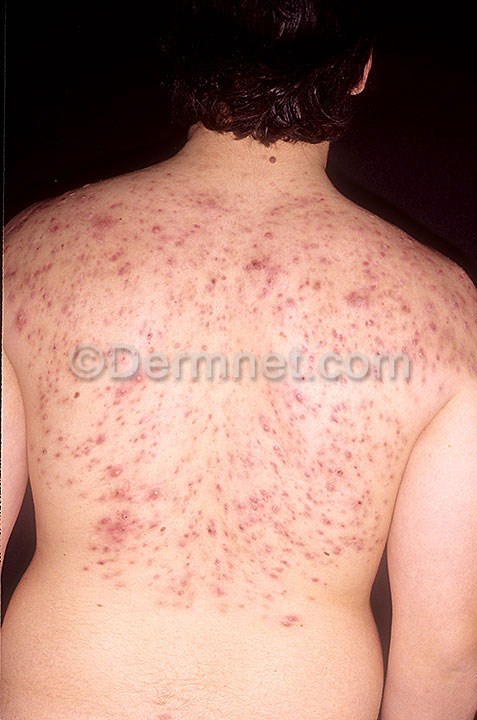
Disease: Acne and Rosacea Photos